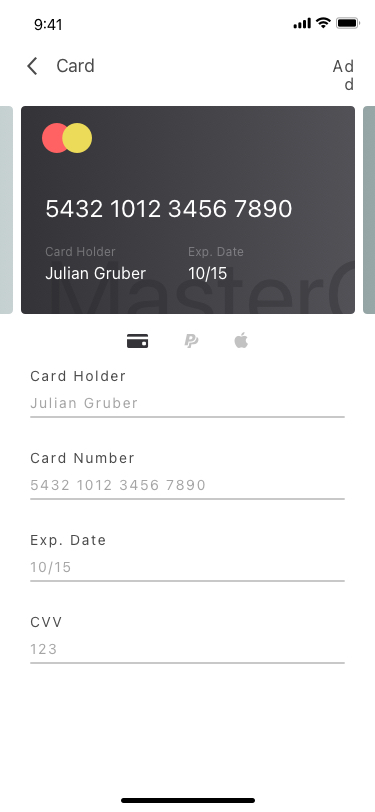
Text in this UI design:
MasterCard
Card Holder
Julian Gruber
Exp. Date
10/15
5432 1012 3456 7890
Add